Chest X-ray:
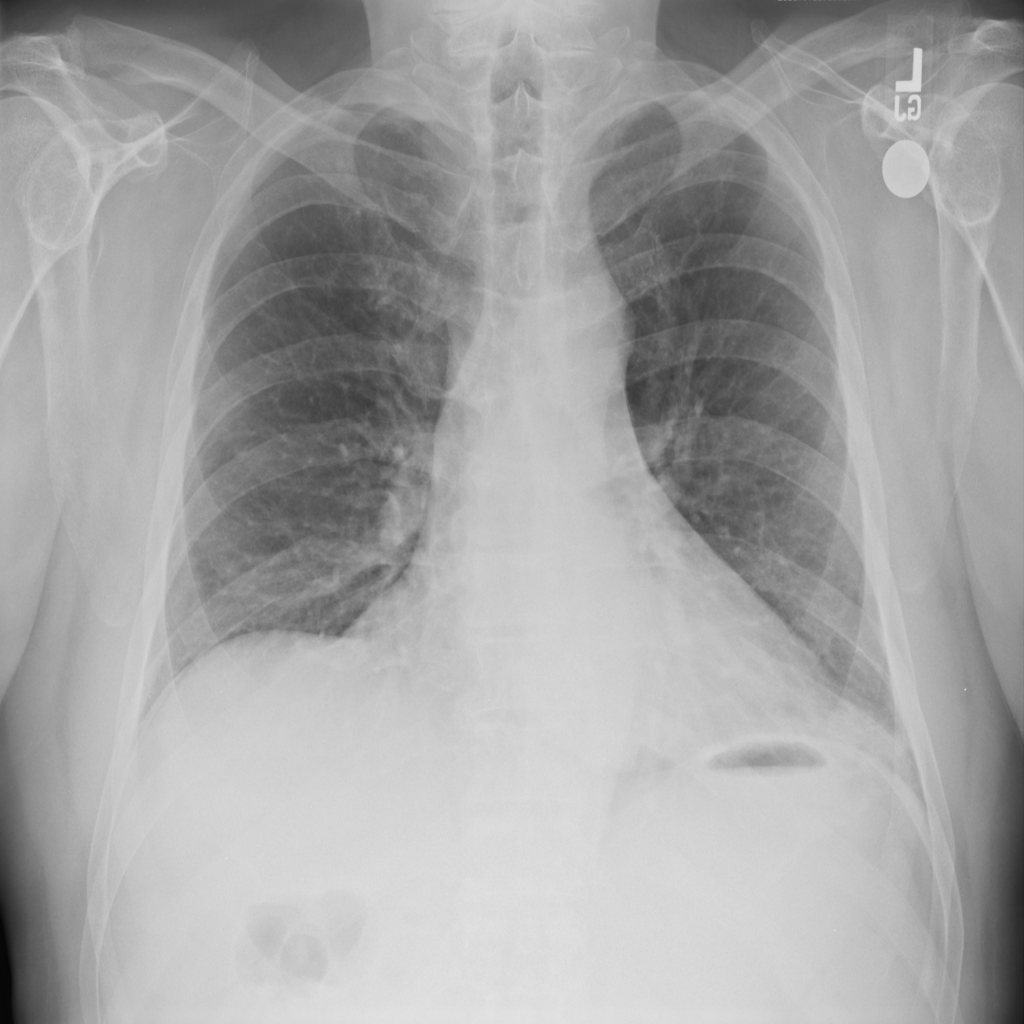
Findings: Consolidation
No abnormal finding: no